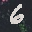
Label: 6